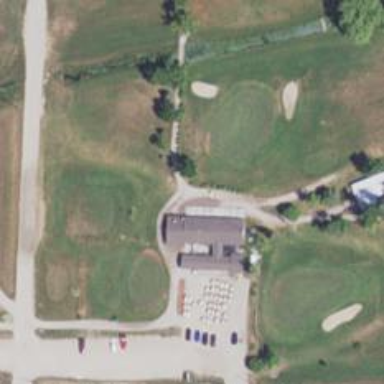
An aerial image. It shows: Path for golf carts.